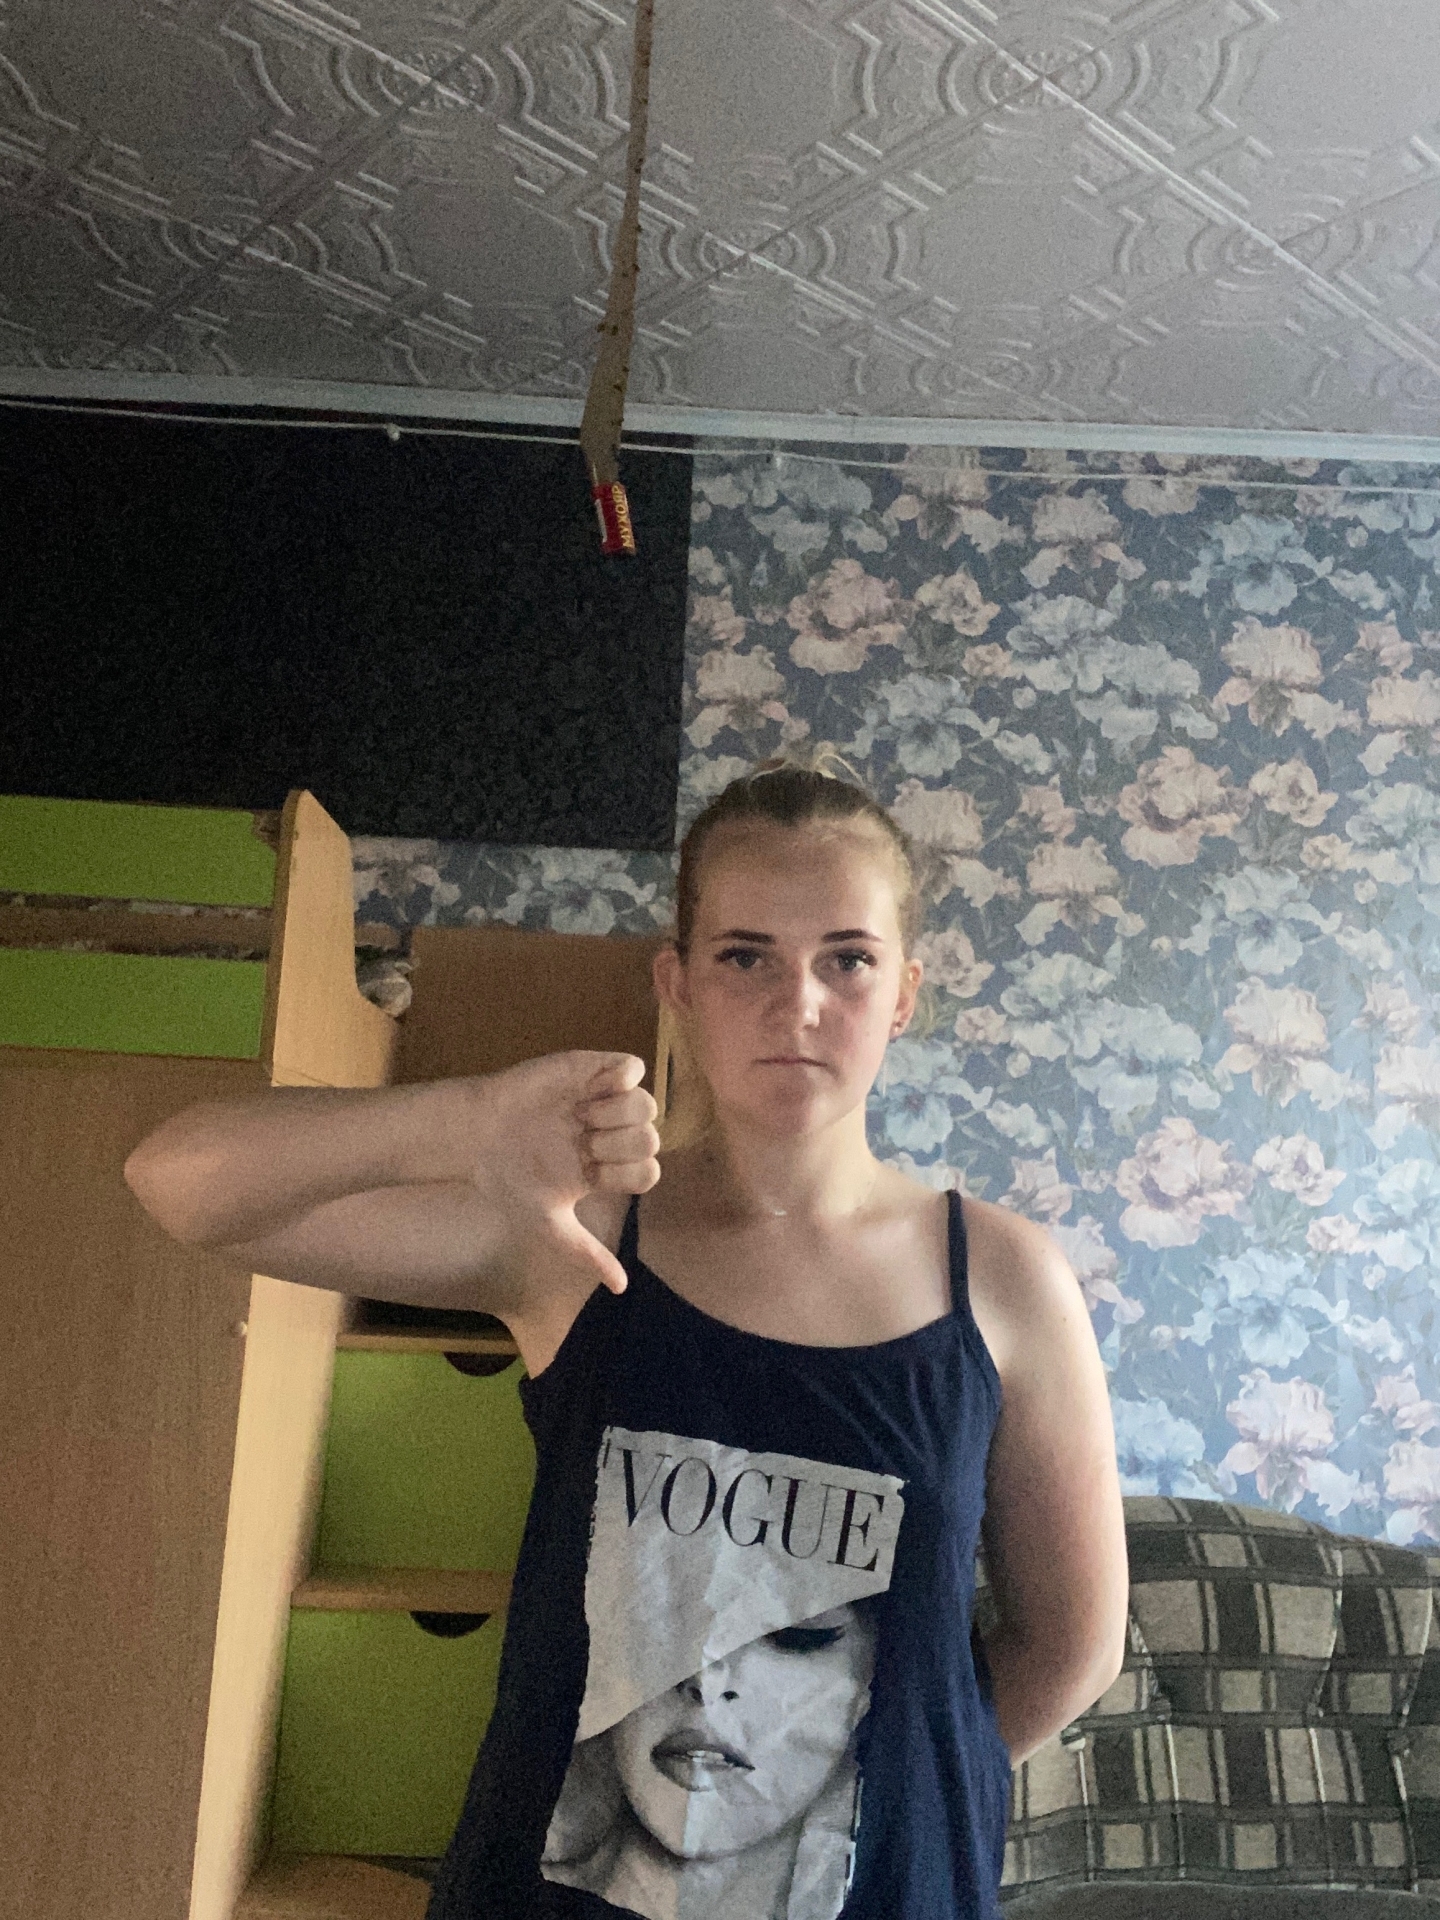
Label: noise